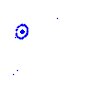
Particle: kaon